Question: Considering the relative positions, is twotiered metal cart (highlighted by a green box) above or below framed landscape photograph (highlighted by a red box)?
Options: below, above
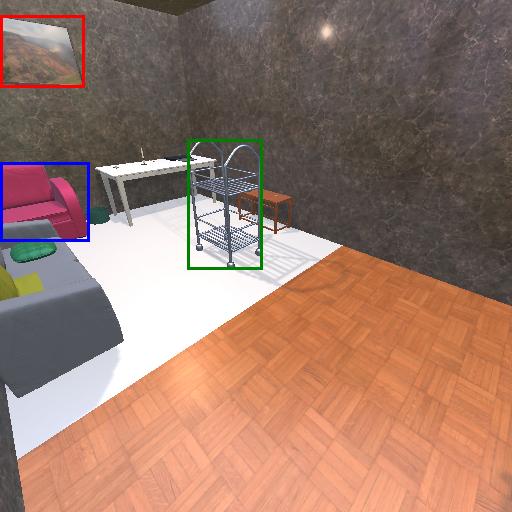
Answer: below